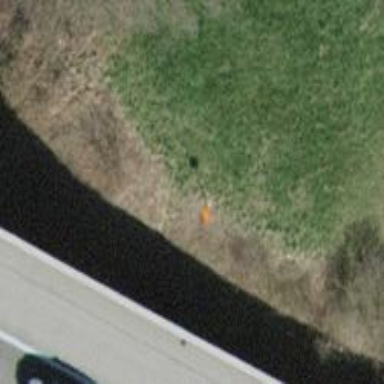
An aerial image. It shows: Pipeline marker.